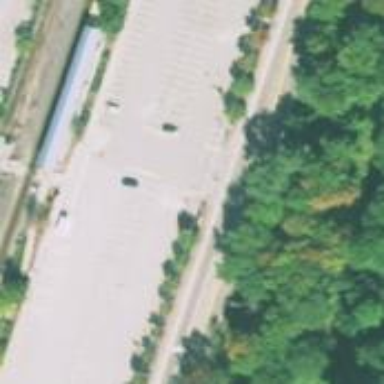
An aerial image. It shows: Parking area with park and ride facility. The surface of the parking area is designated for this purpose.